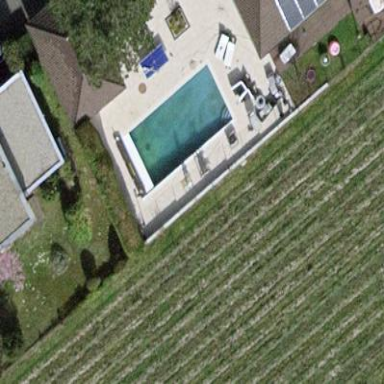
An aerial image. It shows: Swimming pool located in leisure land.